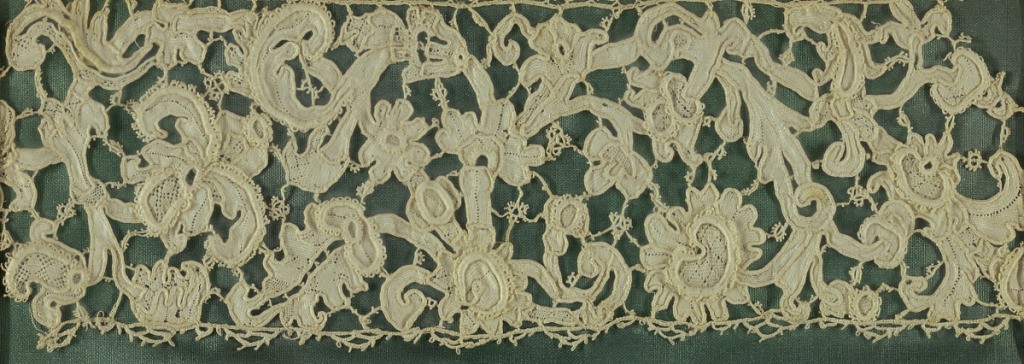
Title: Cooper Union Museum Lace Study Card
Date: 17th century
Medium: linen Technique: needle lace
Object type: Fragment
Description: Venetian point in low relief with various needlemade stitches and picots. Design of scrolling stem with leaves and flowers.